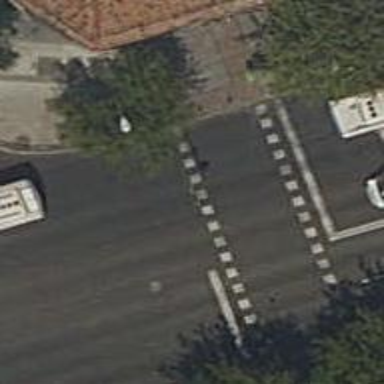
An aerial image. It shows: Road crossing with traffic signals.